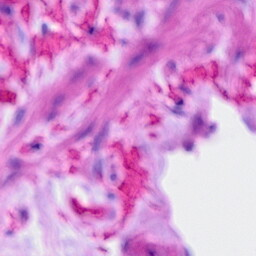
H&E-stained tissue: Ovarian